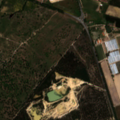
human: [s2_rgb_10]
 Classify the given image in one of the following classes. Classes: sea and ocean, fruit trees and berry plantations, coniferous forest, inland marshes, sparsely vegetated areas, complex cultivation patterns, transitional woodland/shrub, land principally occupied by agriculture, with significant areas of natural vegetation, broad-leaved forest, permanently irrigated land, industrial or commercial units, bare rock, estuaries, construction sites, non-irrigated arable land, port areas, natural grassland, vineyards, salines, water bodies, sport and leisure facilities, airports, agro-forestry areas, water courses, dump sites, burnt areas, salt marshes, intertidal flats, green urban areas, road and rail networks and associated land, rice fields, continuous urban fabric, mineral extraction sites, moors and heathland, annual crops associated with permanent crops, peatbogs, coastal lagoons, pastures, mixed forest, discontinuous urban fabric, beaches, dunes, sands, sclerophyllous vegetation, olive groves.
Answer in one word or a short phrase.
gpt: continuous urban fabric